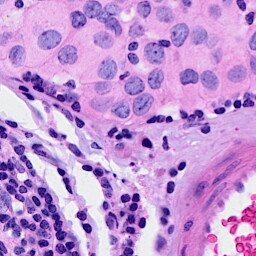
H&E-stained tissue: Breast